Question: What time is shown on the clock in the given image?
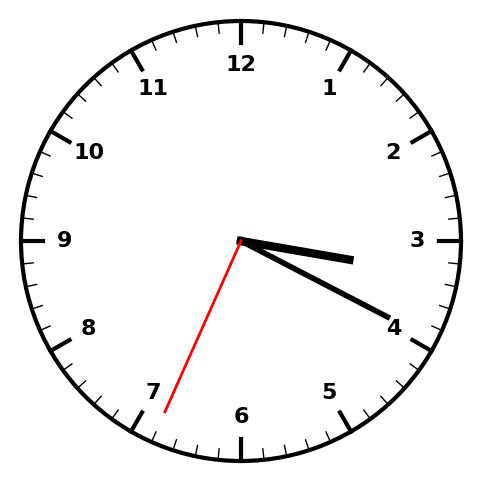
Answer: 03:19:34